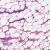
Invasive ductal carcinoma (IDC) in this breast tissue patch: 0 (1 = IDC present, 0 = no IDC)